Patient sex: M
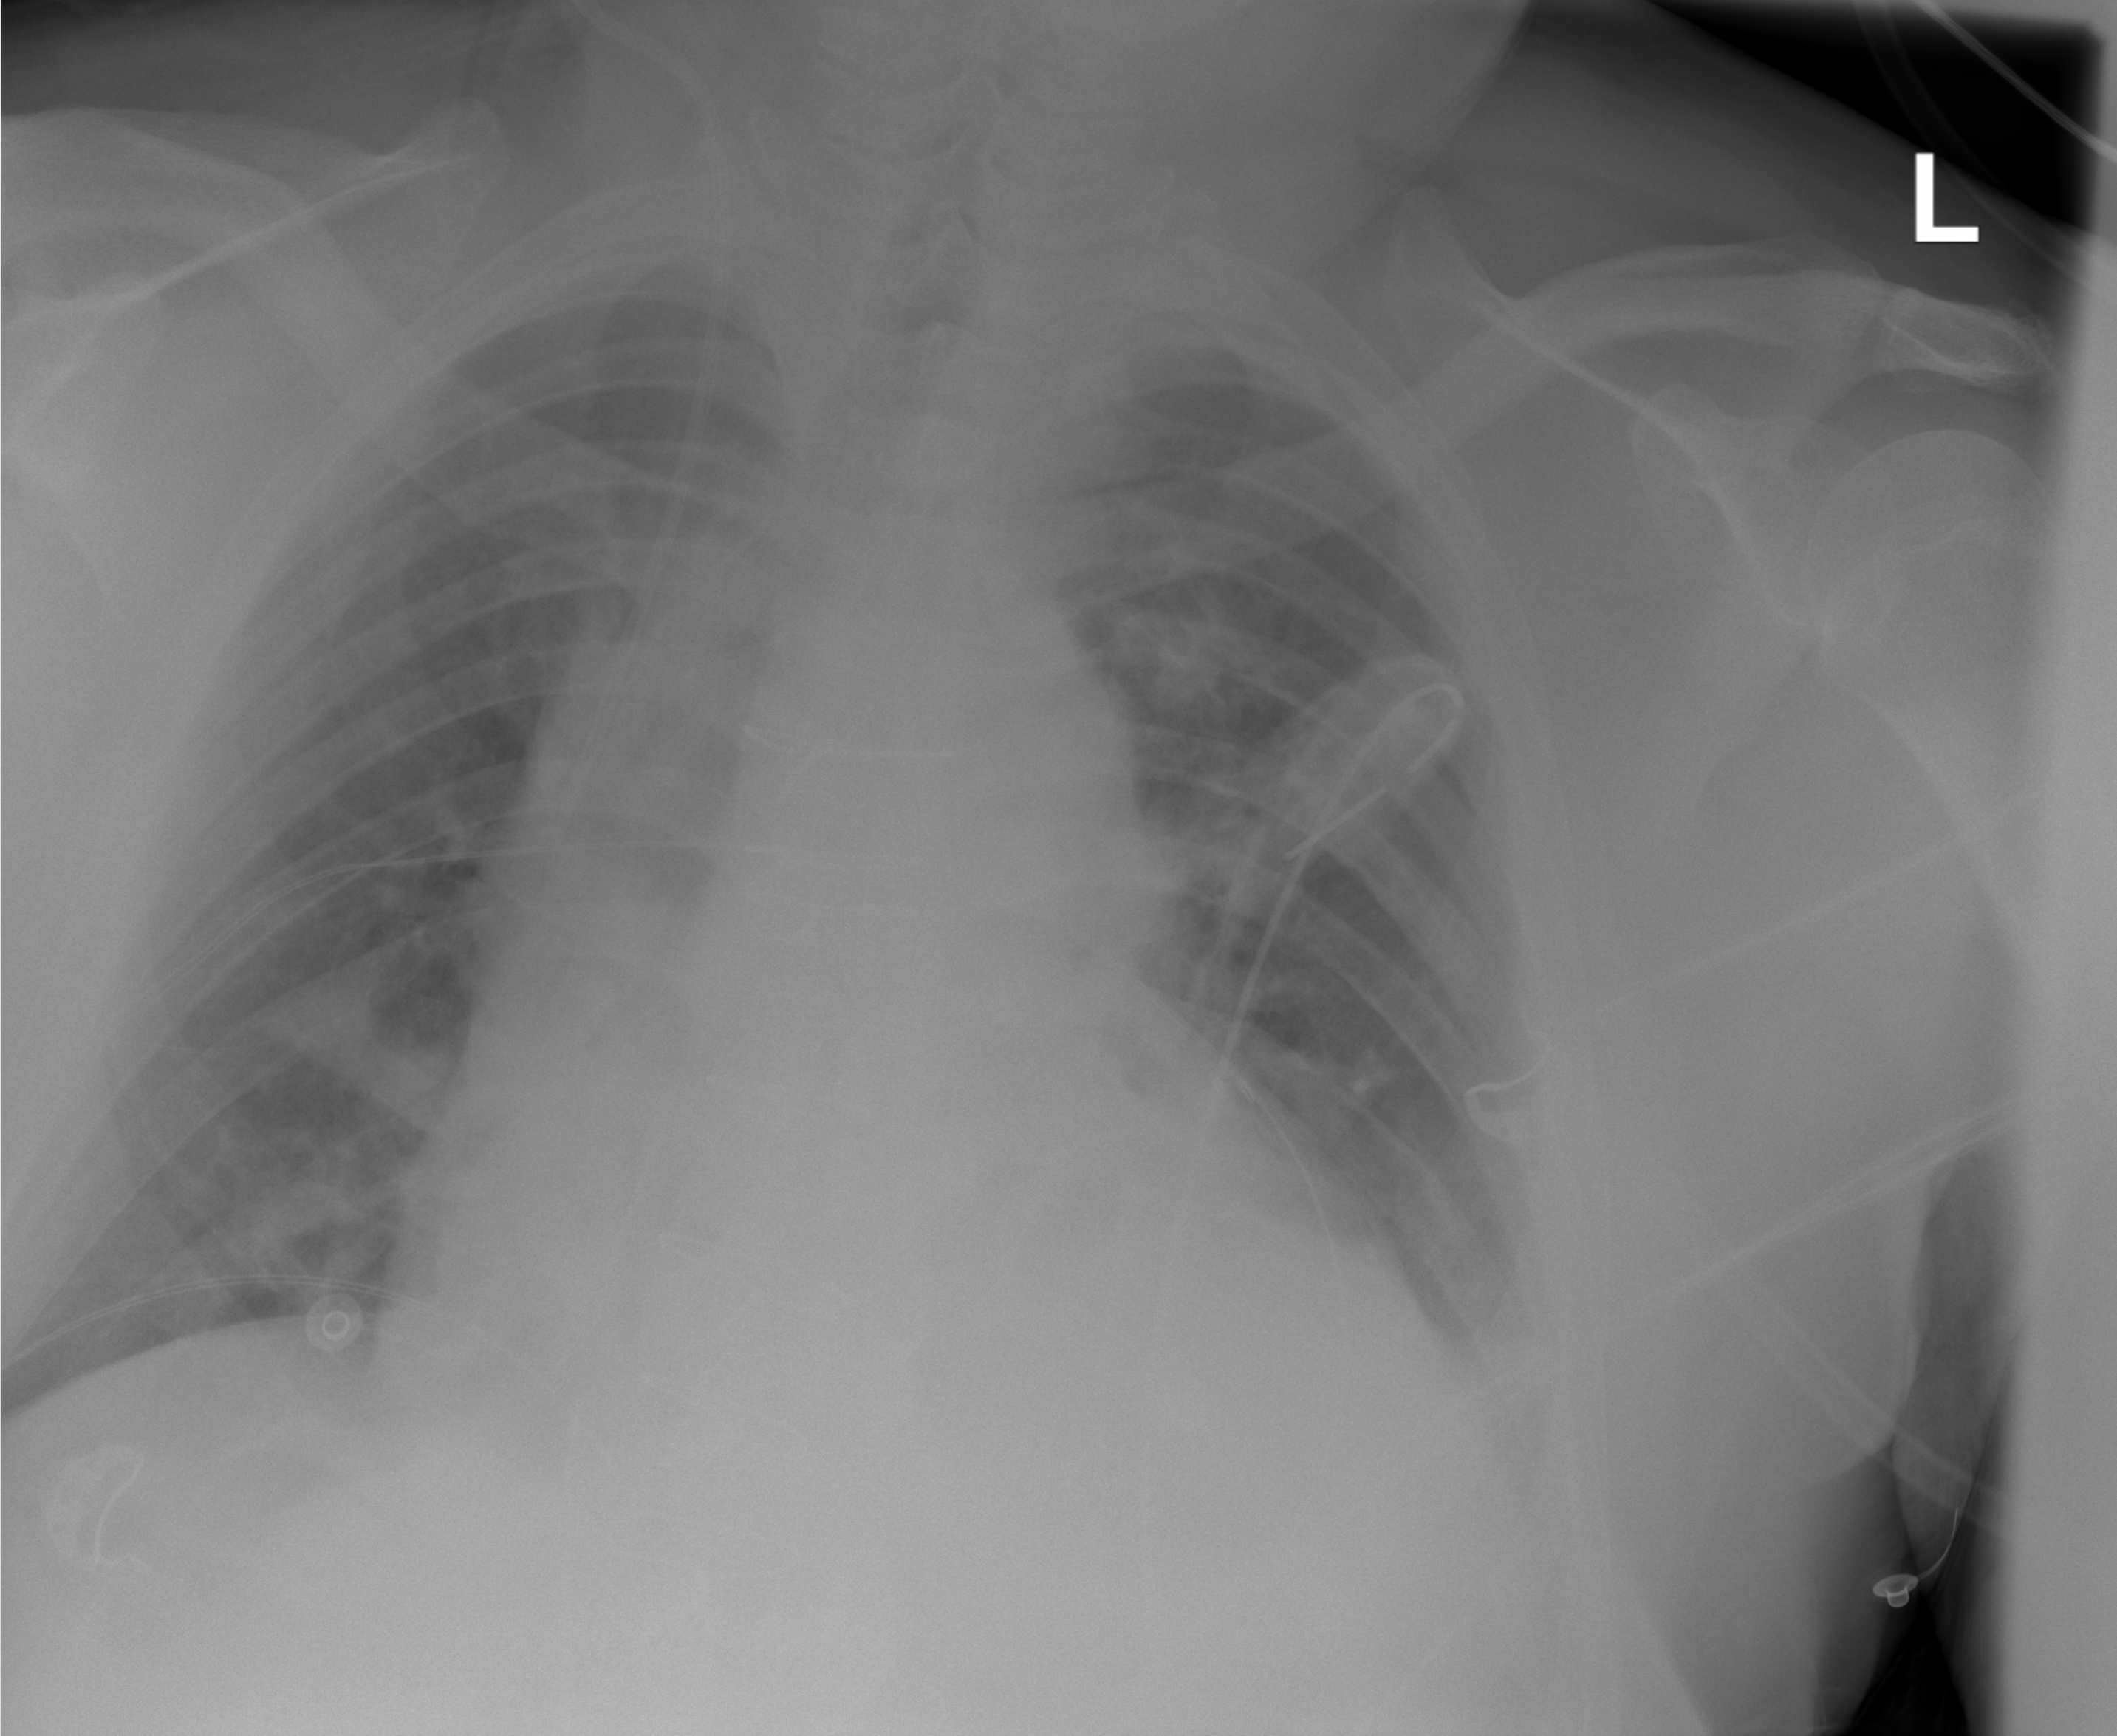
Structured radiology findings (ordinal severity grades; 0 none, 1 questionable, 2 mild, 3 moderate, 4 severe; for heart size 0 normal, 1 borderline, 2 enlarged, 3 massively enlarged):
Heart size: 2
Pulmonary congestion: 0
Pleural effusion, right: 0
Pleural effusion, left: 1
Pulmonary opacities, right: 0
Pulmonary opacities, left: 0
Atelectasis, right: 2
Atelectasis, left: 2